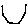
Label: hexagon